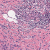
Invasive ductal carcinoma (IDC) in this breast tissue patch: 0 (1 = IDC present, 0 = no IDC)